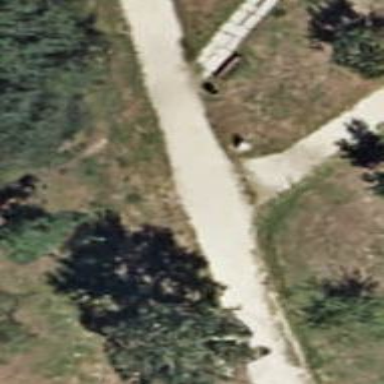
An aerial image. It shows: Compacted footway.